Question: Odds 'Grid View'. Is there a way to horizontally center the 7th item to take the complete length of a row? I am trying to achieve the following image using 'GridView'. Thank you for your help.

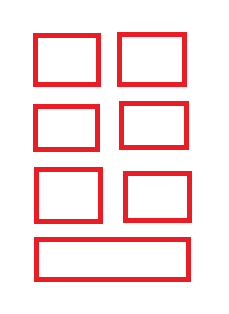
Answer: You cannot do it using GridView but you can do it using <URL> library
'''
@override
Widget build(BuildContext context) {
int count = 7;
return Scaffold(
body: StaggeredGridView.countBuilder(
crossAxisCount: 4,
itemCount: count,
itemBuilder: (BuildContext context, int index) => new Container(
color: Colors.green,
child: new Center(
child: new CircleAvatar(
backgroundColor: Colors.white,
child: new Text('$index'),
),
)),
staggeredTileBuilder: (int index) {
if (count % 2 != 0 && count - 1 == index) {
return new StaggeredTile.count(4, 1);
}
return new StaggeredTile.count(2, 1);
},
mainAxisSpacing: 4.0,
crossAxisSpacing: 4.0,
));
}
'''